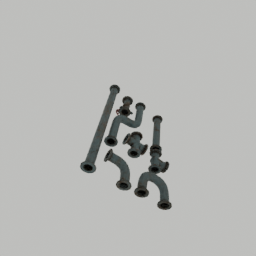
Label: mechanical